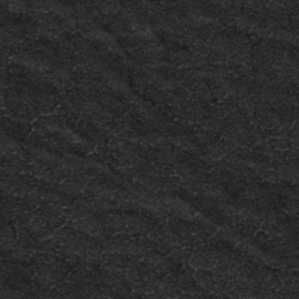
Label: frost